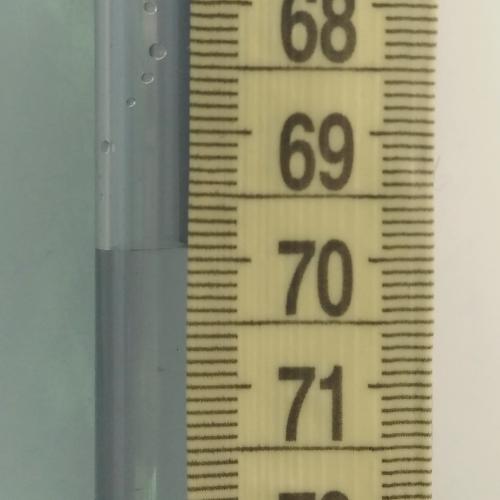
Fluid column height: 69.9 cm